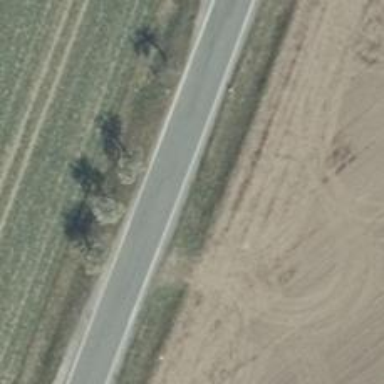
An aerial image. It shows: Secondary road with asphalt surface.